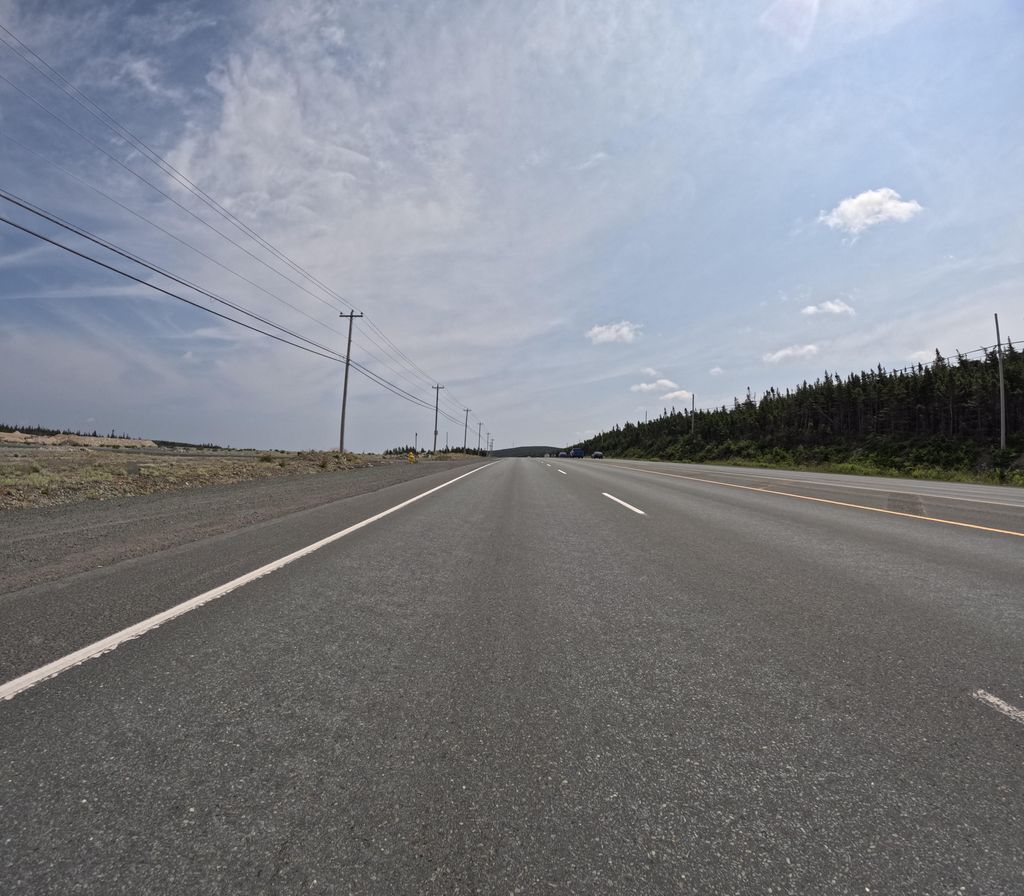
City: st_johns